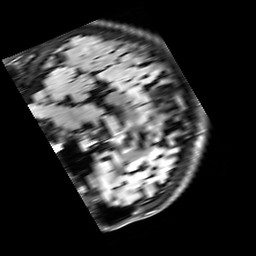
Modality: FLAIR
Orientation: sagittal
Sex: male
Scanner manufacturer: siemens
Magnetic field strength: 3 T
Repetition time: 10 s
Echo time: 0.09 s